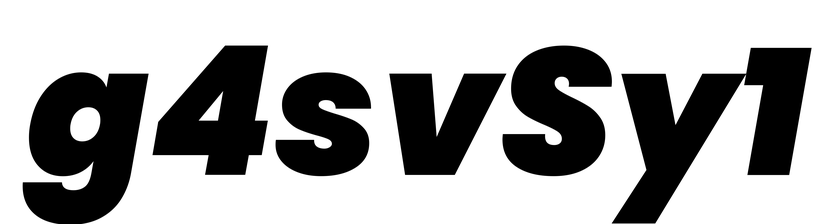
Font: Poppins-BlackItalic